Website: ulta-beauty
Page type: customer-info-address
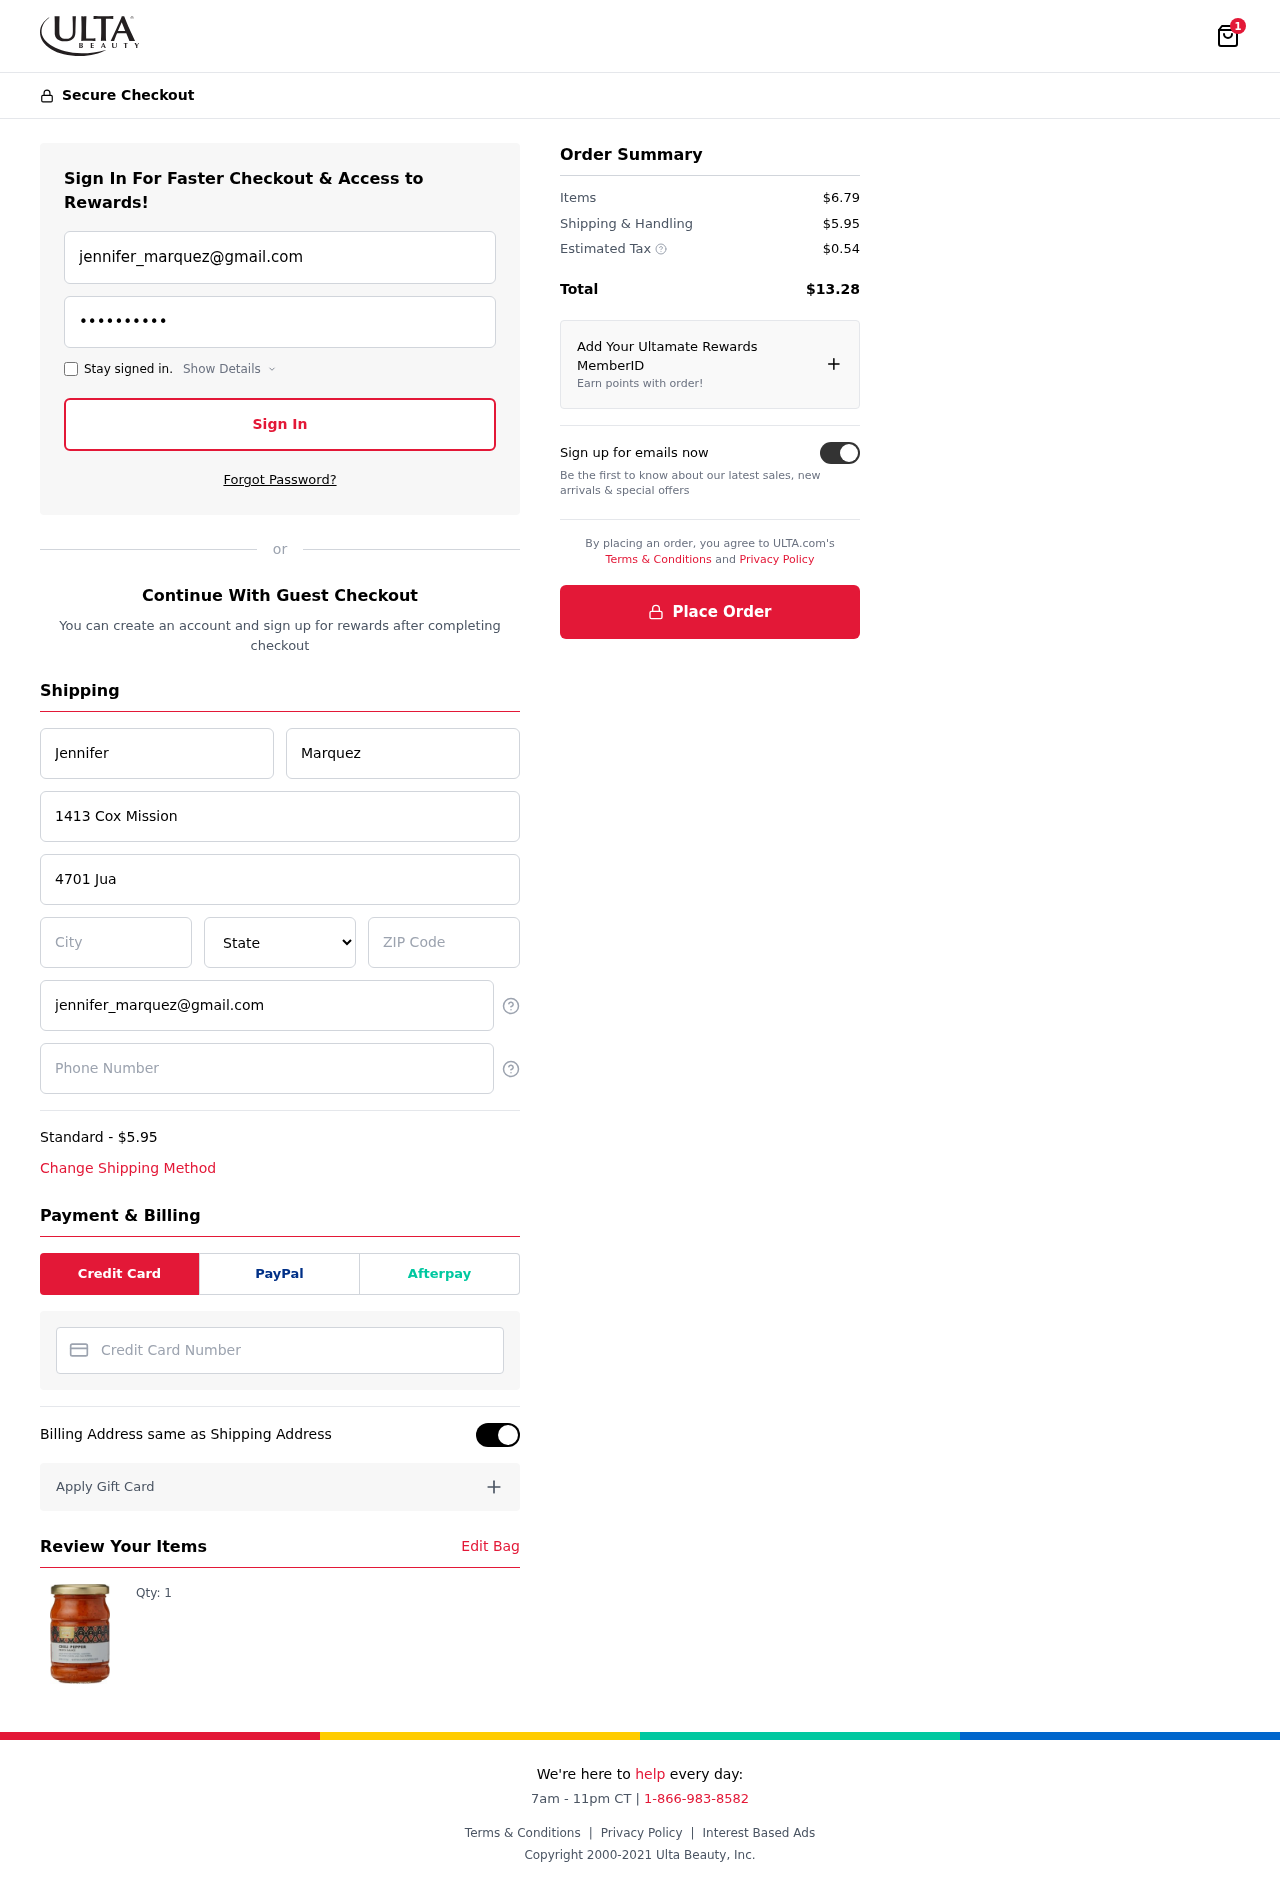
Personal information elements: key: PII_CARD_NUMBER
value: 5264 0767 0277 5834
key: PII_CITY
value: Weaverburgh
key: PII_EMAIL
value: jennifer_marquez@gmail.com
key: PII_FIRSTNAME
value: Jennifer
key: PII_LASTNAME
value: Marquez
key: PII_PHONE
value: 7835991416
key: PII_POSTCODE
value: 01610
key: PII_STATE
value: New Mexico
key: PII_STREET
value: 1413 Cox Mission
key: PII_STREET2
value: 4701 Juarez Mountain Suite 488
Product elements: key: PRODUCT1_QUANTITY
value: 1
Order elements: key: ORDER_NUM_ITEMS
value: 1
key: ORDER_SHIPPING_COST
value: $5.95
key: ORDER_ITEMS_TOTAL
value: $6.79
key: ORDER_SHIPPING_COST2
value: $5.95
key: ORDER_TAX
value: $0.54
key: ORDER_TOTAL
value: $13.28